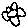
Label: flower